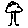
Label: tree